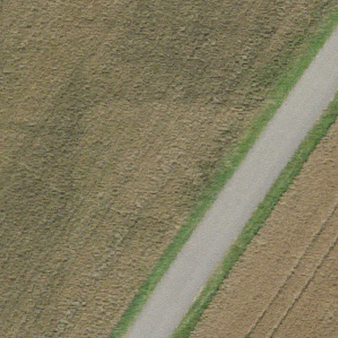
Label: other